Question:
Right now I need to integrate Paypal with codeigniter and follow the tutorial here:
<URL>
The workflow there is :
1. use hidden form to post the item details , return url to https://www.sandbox.paypal.com/cgi-bin/webscr
2. then verify the paypal by using CURL:
'https://www.sandbox.paypal.com/cgi-bin/webscr?cmd=_notify-synch&tx=$_REQUEST['tx']&at=token;'
The problem is ,
1) is the tutorial standard and secure?
2 ) And I also found something like <URL>? Is that means using IPN checker then no longer need CURL part. Only have to generate the Paypal website. And set the IPN script url in Paypal.
3) When generate Paypal page if I use the hidden field form , the visitor can easily change the amount. How can I (is it necessary) to prevent or check that?
'''
<input type="hidden" name="item_name_1" value="product_1">
<input type="hidden" name="item_number_1" value="p1">
<input type="hidden" name="amount_1" value="2">
<input type="hidden" name="quantity_1" value="1">
'''
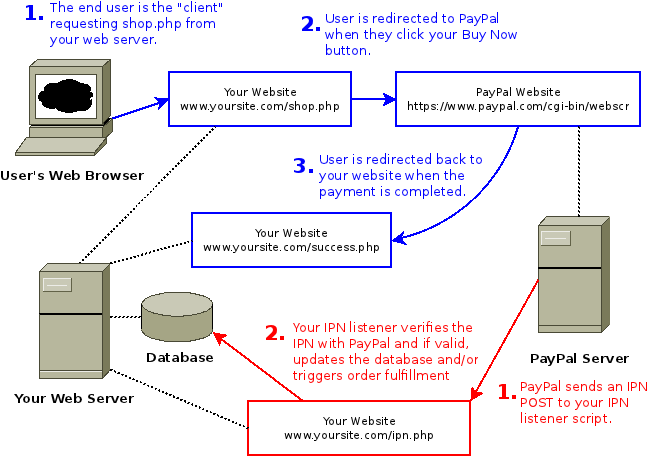
Answer: 1. The tutorial is about as secure as it can be. Payments Standard sends your data to PayPal, who is PCI compliant. You do not need any special security on your site to implement it.
2. When you get an IPN request, you should verify it with PayPal. That's where the CURL request comes in. I find CURL to be more reliable that fsockopen but that's a preference only. Verifying IPN is critical or someone could spoof an IPN call to you.
3. You could always cancel an order if someone did that but if it's that big of an issue you can always encrypt your buttons